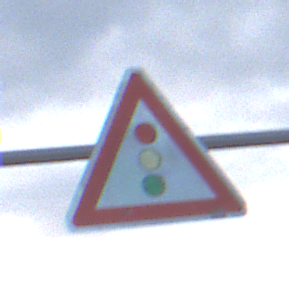
Verkehrszeichen: Lichtzeichenanlage
Umgebung: Outdoor, Nature
Tageszeit: SunriseSunset
Wetter: PartlyCloudy
Licht: Natural
Jahreszeit: NotSpecified
Kontrast: LowContrast